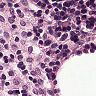
Metastatic tissue present: no